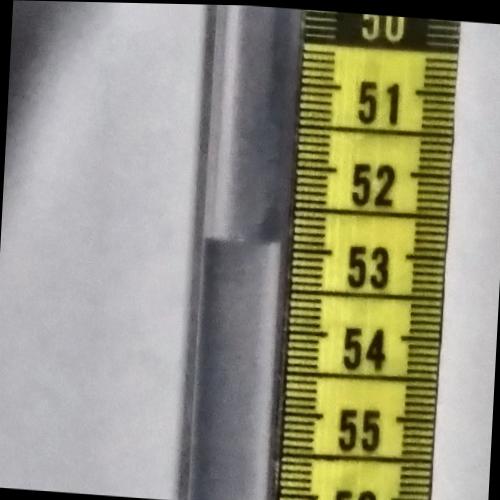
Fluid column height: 52.9 cm